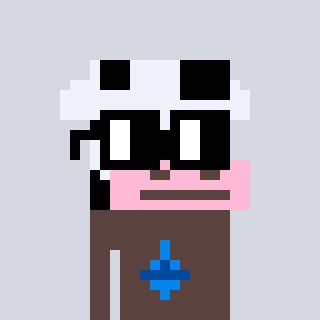
a pixel art character with square black glasses, a cow-shaped head and a darkbrown-colored body on a cool background